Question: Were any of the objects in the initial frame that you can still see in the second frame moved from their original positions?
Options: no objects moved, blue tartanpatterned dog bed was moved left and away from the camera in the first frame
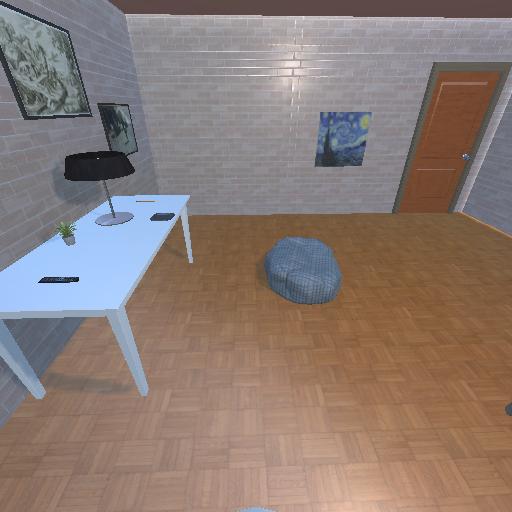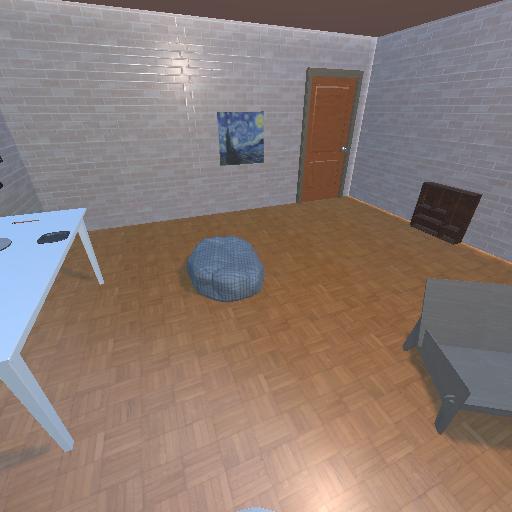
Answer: no objects moved